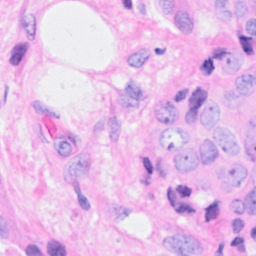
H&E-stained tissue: Breast